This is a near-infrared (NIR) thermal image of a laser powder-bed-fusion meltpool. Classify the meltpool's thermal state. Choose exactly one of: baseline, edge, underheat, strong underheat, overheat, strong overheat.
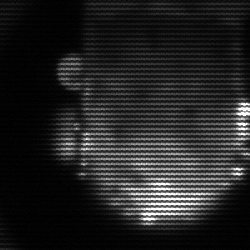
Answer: baseline